Aerial crown-view tile of a tropical tree (Barro Colorado Island, Panama), acquired 20240813:
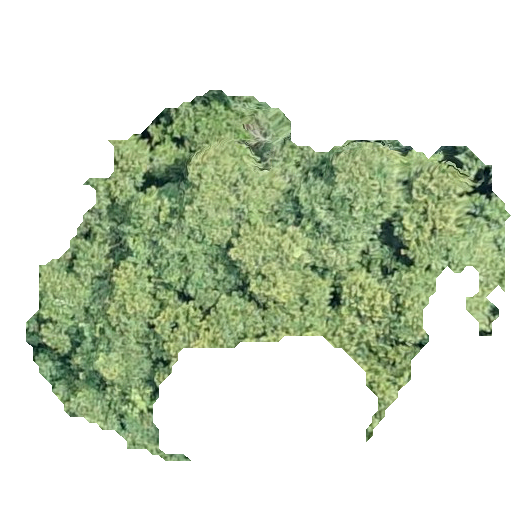
Species: Luehea seemannii
GBIF accepted scientific name: Luehea seemannii
Crown area: 150.689 m²